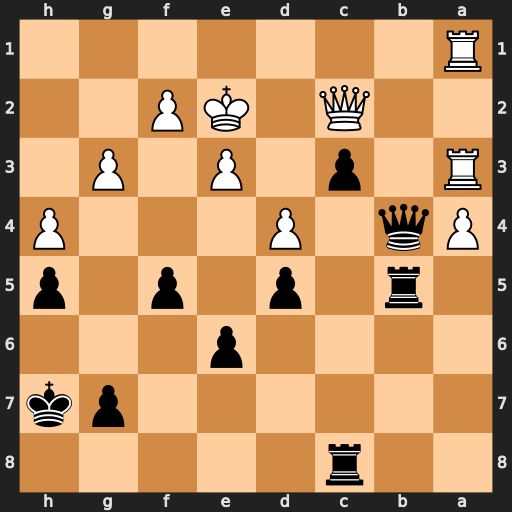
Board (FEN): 2r5/6pk/4p3/1r1p1p1p/Pq1P3P/R1p1P1P1/2Q1KP2/R7
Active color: b
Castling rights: -
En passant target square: -
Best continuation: Qc4+ Kf3 Rb2